Question: I want to set equal margins between "Li" elements in the navigation.
right now there is slightly difference between the
margin left and right as shown in the pic below.
<URL>

Here is the css:
'''
.nav {
background-color: white;
width: 100%;
min-height: 29px;
line-height: 26px;
border-top: solid 1px #999;
border-bottom: solid 2px #333333;
font-weight: bold;
position: relative;
border: none;
font-size: 15px;
font-weight: normal;
}
.nav, .nav ul {
padding: 0;
margin: 0;
list-style: none;
line-height: 2.5;
/* font-size: 13px; */
z-index: 100;
}
.nav li {
float: left;
}
.nav a {
background-color: white;
text-decoration: none;
display: block;
z-index: 9999;
padding-right: 5px;
padding-left: 5px;
}
.nav ul a {
/* border-right: 1px solid #333333; */
text-indent: 4px;
padding-left: 4px;
padding-top: 4px;
padding-bottom: 4px;
width: 6.5em;
line-height: 16pt;
}
.nav > ul > li > a {
width: 6em;
}
'''
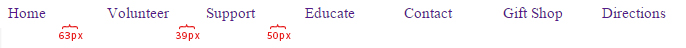
Answer: Remove the width on your '<a>' elements:

and add this:
'''
.nav li {margin-right: 10px /* or whatever margin you want */}
.nav li:last-child {margin-right: 0}
'''